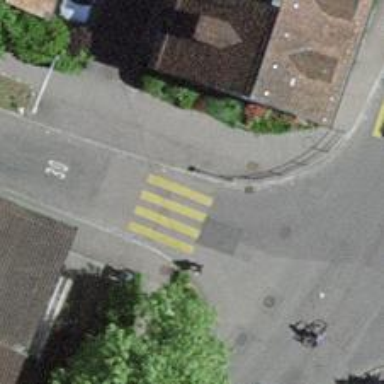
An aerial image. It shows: Uncontrolled zebra crossing on the road.